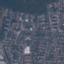
Land use / land cover: Residential